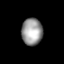
Tissue: lung
Cell type: T cells
Senescence score: 0.5657
Nuclear area (px): 556
Mean DAPI intensity: 152.692